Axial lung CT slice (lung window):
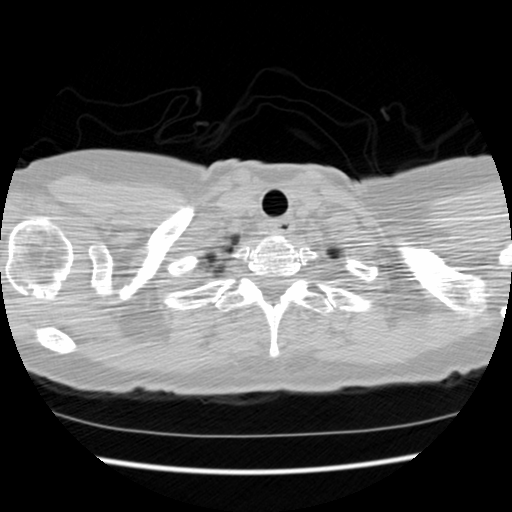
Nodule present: no